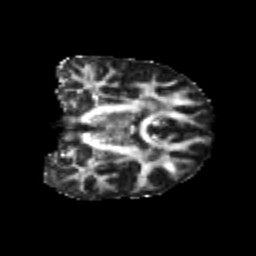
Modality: FA
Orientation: coronal
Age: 22
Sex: female
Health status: healthy
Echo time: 0.074 s